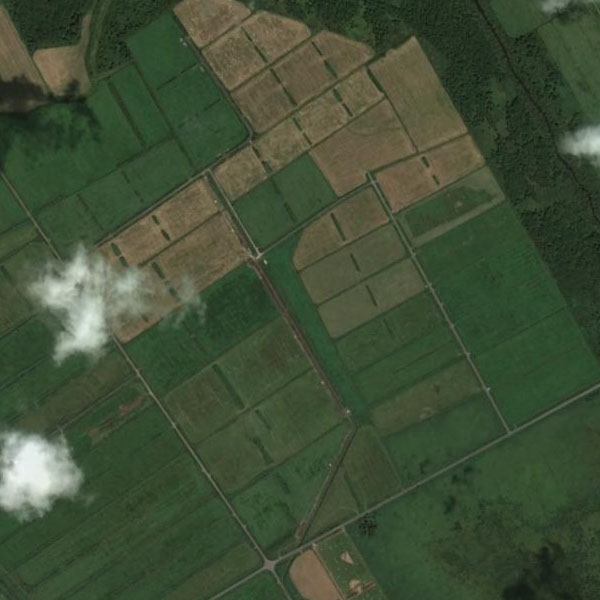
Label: Farmland